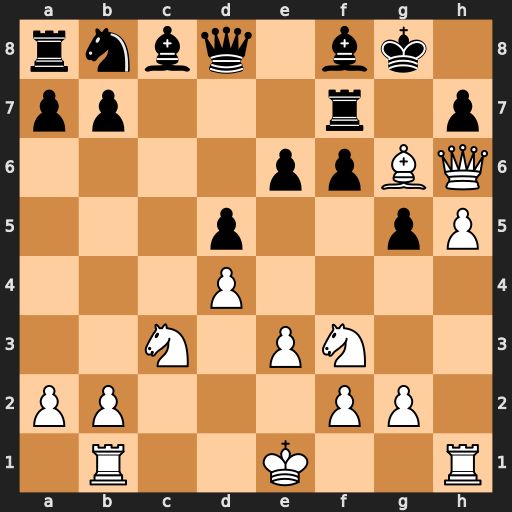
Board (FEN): rnbq1bk1/pp3r1p/4ppBQ/3p2pP/3P4/2N1PN2/PP3PP1/1R2K2R
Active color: w
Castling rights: K
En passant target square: -
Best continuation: Bxf7+ Kh8 Qg6